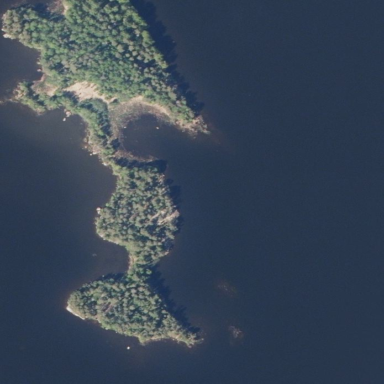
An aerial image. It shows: Islet.